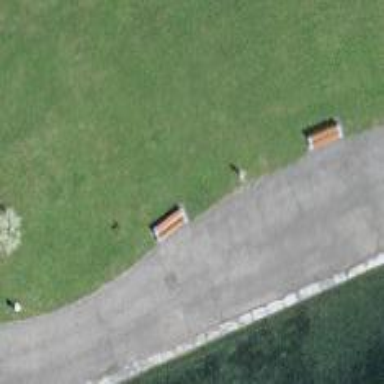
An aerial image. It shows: Bench for seating.